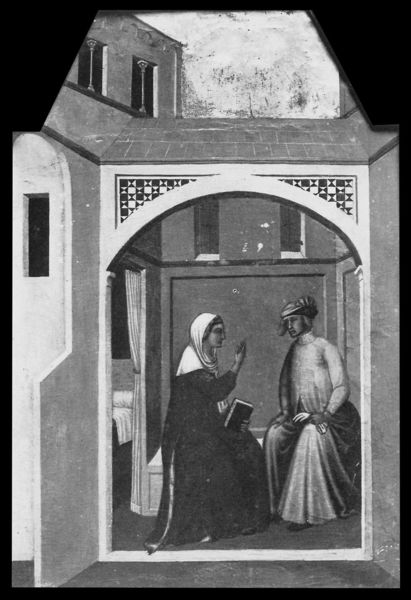
Titel: Rosanese, später Umiltà, und ihr Mann Ugolotto entscheiden sich, sich zu  trennen, um fromm zu leben; vom Flügelaltar der Beata Umiltà
Künstler: Pietro Lorenzetti
Institution: Florenz, Galleria degli Uffizi
Schlagwörter: fuß, hand, himmel, kopf, mann, weiß, sitzen, fenster, frau, geste, grau, handschuh, hut, kleid, mund, raum, reden, schwarz, säule, säulen, tür, dach, gebäude, haus, schleier, tuch, gespräch, muster, ornament, architektur, augen, bibel, gesicht, kleidung, rahmen, vorhang, öl, gewand, haare, paar, bein, bogen, italien, ziegel, klein, rundbogen, wohnung, kopftuch, detail, lesen, bett, robe, eng, arkade, buch, schwarz-weiss, nonne, gebet, zelle, mittelalter, segen, einblick, maria, beichte, fesnter, kollonade, zeigegestus, giotto, gebüude, gewan, haare+, eingestellte säule, schwarz weoß